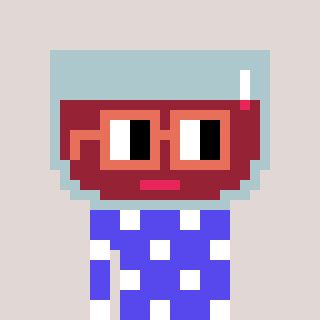
a pixel art character with square orange glasses, a wine-shaped head and a computerblue-colored body on a warm background